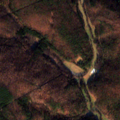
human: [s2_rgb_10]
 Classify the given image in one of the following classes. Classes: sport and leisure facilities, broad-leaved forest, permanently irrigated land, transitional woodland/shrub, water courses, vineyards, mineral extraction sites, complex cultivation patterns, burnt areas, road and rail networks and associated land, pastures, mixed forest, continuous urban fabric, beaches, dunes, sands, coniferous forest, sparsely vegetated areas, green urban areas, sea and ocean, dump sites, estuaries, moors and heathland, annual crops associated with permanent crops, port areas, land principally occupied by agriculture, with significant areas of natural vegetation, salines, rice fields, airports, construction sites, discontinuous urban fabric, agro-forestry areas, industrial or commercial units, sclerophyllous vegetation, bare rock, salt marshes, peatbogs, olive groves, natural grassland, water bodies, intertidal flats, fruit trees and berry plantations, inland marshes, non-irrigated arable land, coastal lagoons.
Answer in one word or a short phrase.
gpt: pastures, broad-leaved forest, coniferous forest, mixed forest